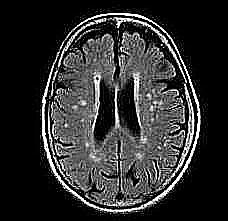
Label: notumor